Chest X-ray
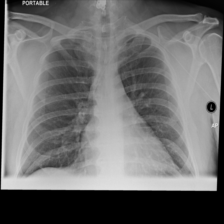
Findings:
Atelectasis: negative
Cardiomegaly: negative
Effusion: negative
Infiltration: negative
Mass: negative
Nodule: negative
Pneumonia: negative
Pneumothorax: negative
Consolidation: negative
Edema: negative
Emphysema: negative
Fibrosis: negative
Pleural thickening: negative
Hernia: negative